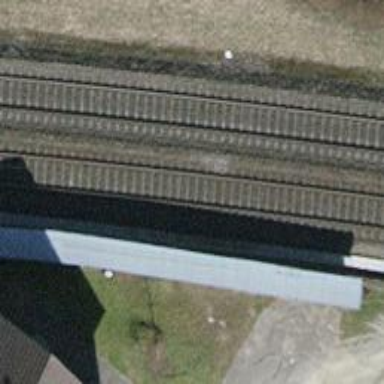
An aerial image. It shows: Single railway track with electrified contact line.